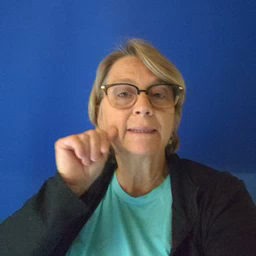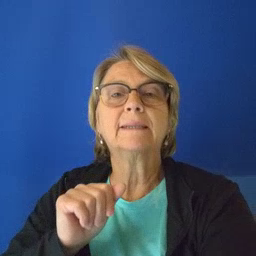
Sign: aunt